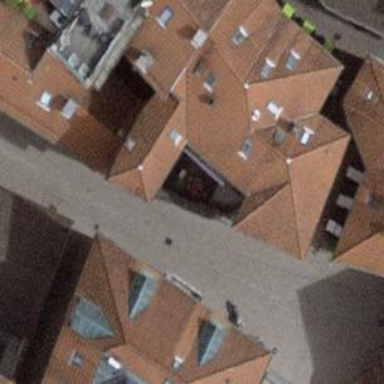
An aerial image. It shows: Restaurant.